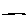
Label: line